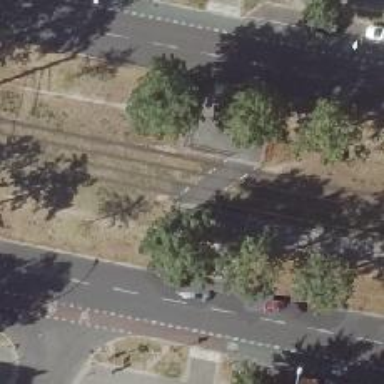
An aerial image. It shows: Uncontrolled tram railway crossing.